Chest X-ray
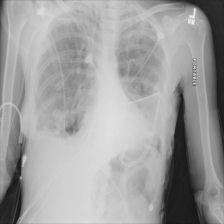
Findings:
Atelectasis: negative
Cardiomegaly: negative
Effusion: positive
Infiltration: negative
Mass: negative
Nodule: negative
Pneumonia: negative
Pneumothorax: positive
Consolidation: negative
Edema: negative
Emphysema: negative
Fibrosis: negative
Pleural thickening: negative
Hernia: negative